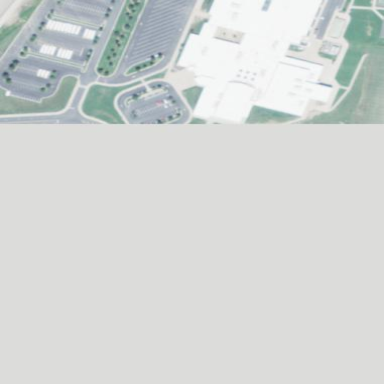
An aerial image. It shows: School.